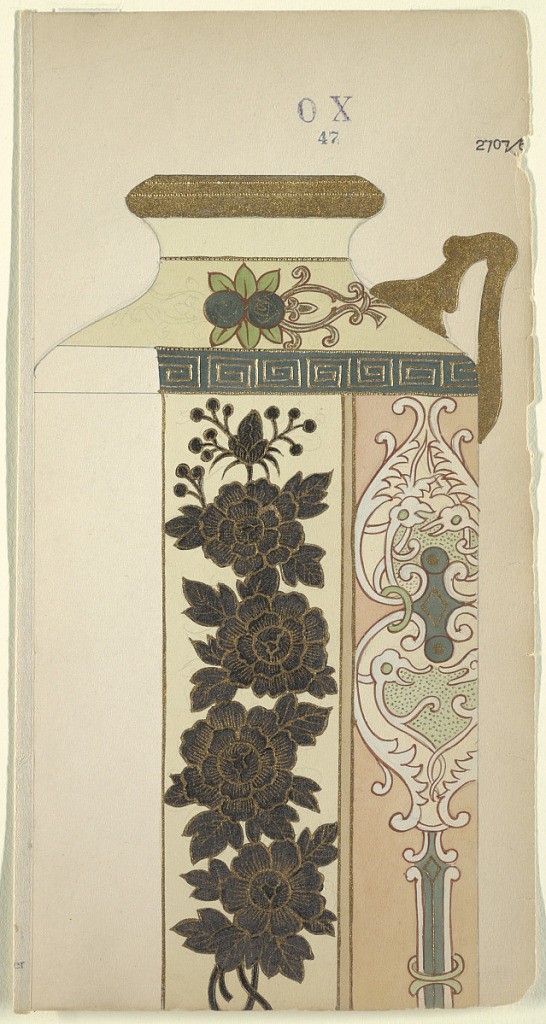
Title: Design for a Jug
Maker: Noritake, Japan and New York, New York, USA
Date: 1880–1910
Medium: Brush and gouache, watercolor, graphite on cream paper
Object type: Drawing
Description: Design for a jug or ewer with molded handle, thick gold on upper rim; neck contains green floral scheme; below this Greek key in green and gold; body has vertical registers; one containing black blossoms with gold details and borders, and another with a double arabesque in white with green and red outline on a staff of green.